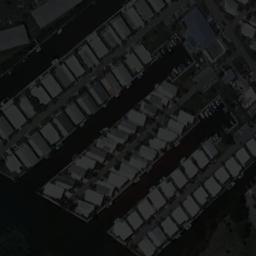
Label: mobile_home_park